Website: bh-photo
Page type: store-pickup
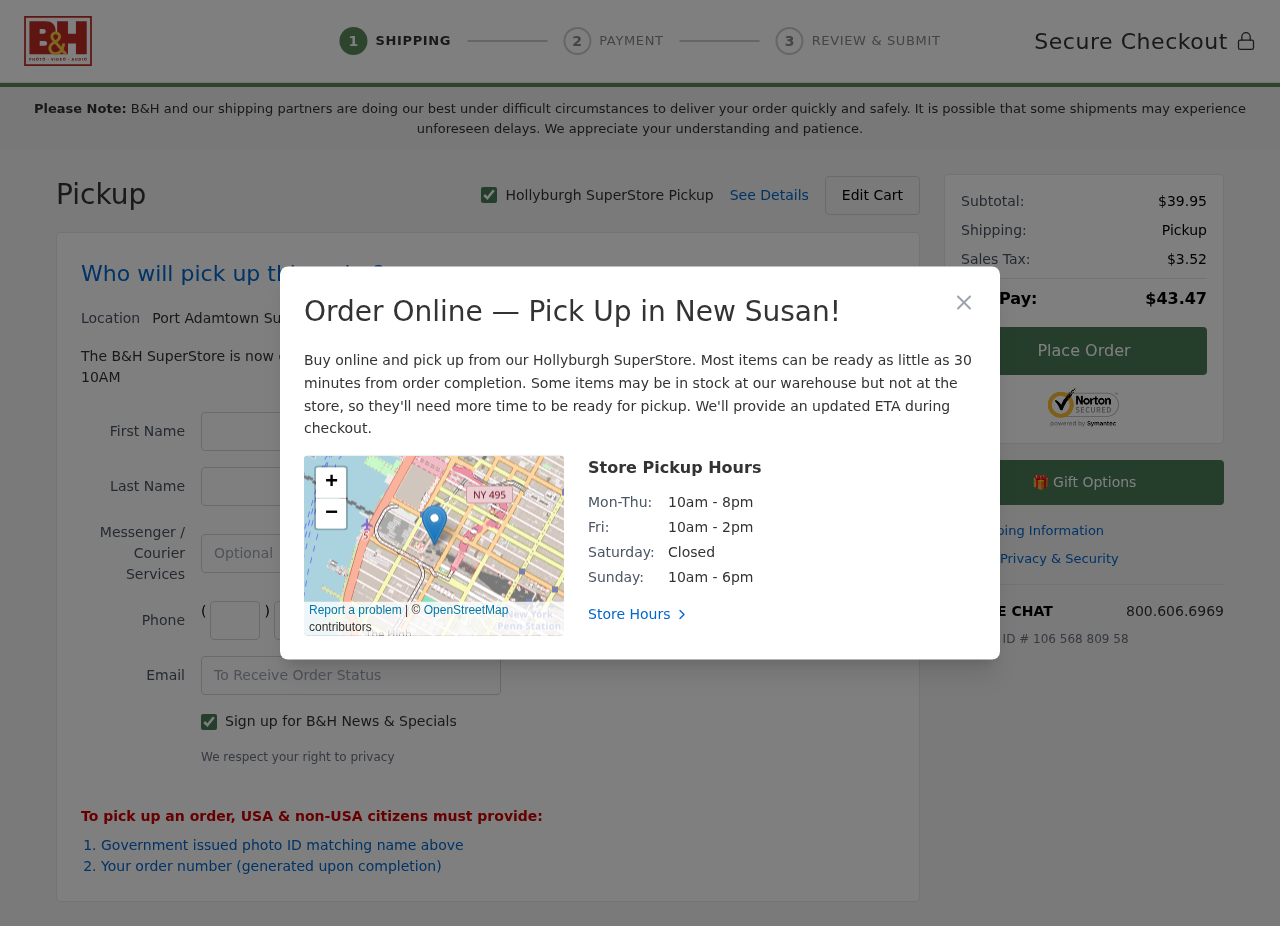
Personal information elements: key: PII_CITY
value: Hollyburgh
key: PII_CITY2
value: Port Adamtown
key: PII_CITY3
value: New Susan
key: PII_EMAIL
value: alicia.gill@hotmail.com
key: PII_FIRSTNAME
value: Alicia
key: PII_LASTNAME
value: Gill
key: PII_PHONE_AREA
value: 746
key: PII_PHONE_PREFIX
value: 975
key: PII_PHONE_SUFFIX
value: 1389
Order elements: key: ORDER_SUBTOTAL
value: $39.95
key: ORDER_TAX
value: $3.52
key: ORDER_TOTAL
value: $43.47
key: ORDER_ID
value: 106 568 809 58